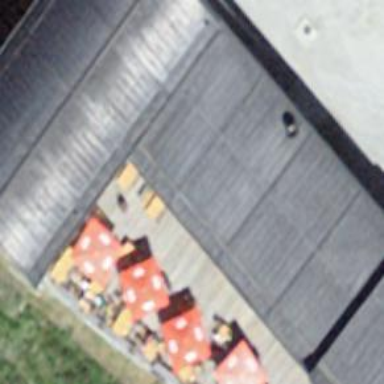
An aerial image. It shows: Restaurant building.